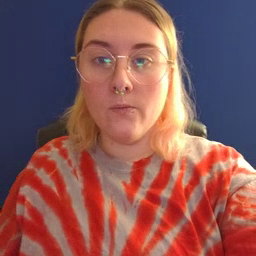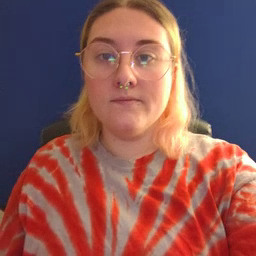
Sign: tomorrow